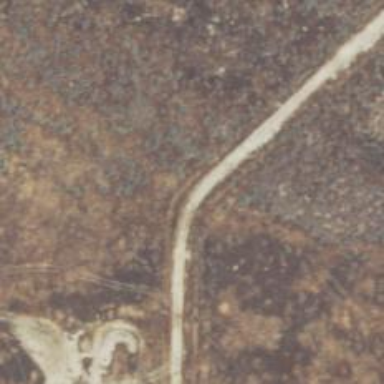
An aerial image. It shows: Track road.